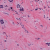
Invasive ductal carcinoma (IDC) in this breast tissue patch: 1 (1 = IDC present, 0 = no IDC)